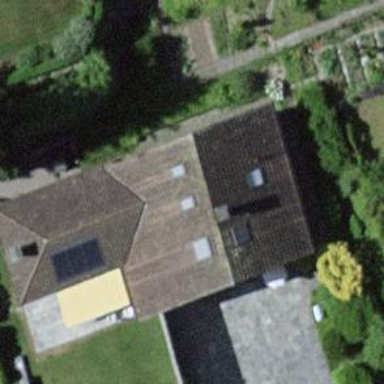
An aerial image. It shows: Detached building.